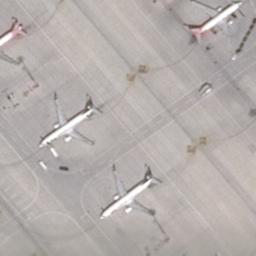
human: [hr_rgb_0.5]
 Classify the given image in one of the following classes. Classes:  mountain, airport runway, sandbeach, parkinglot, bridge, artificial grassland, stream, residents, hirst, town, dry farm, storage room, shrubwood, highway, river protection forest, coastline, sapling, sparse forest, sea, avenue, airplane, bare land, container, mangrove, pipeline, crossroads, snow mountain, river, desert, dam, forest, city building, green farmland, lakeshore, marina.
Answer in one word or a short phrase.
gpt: airplane